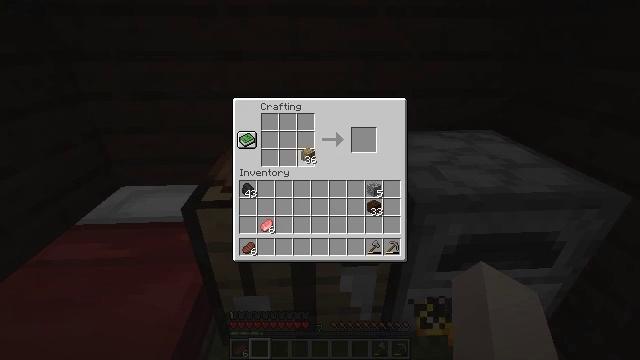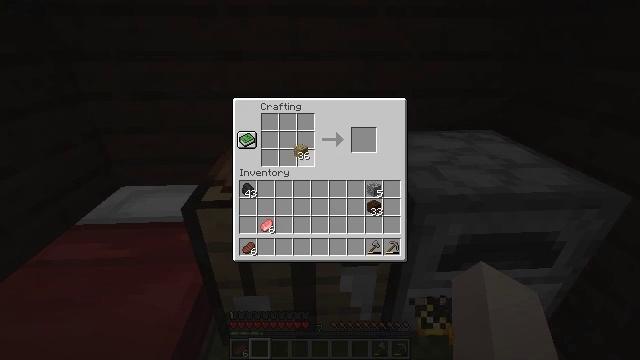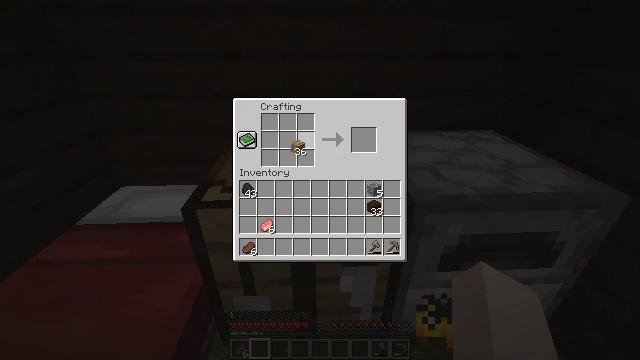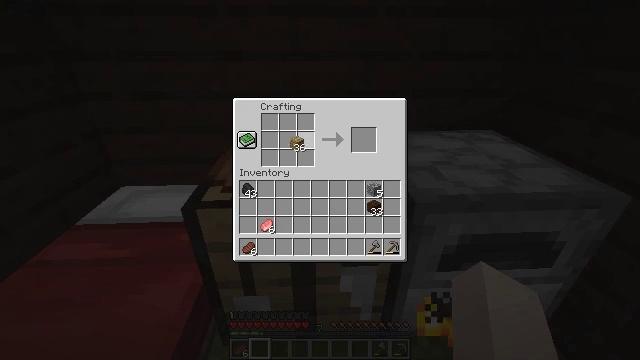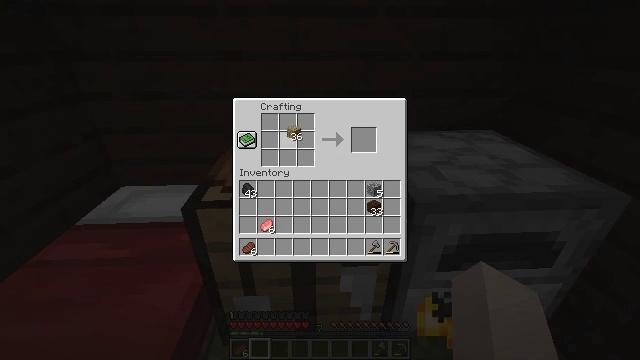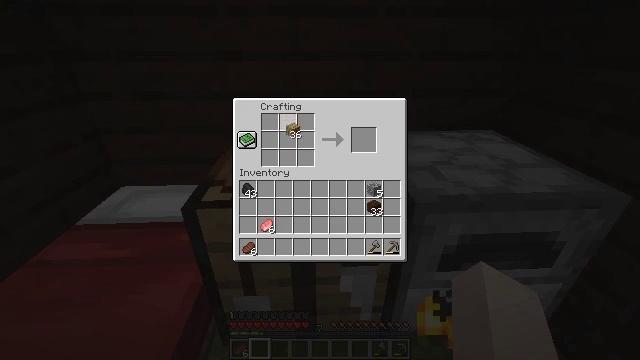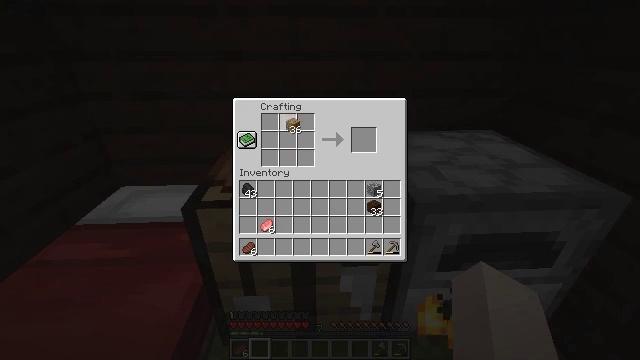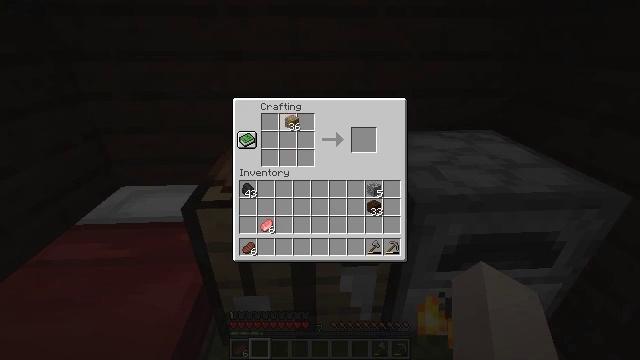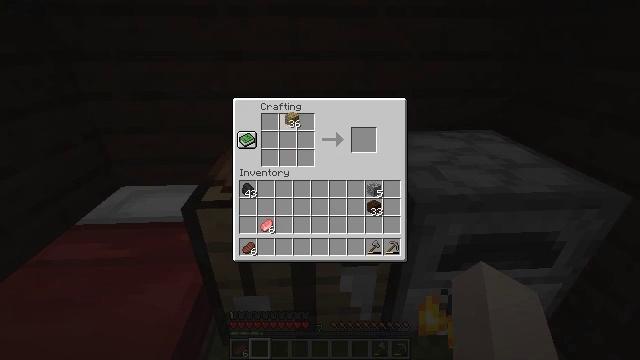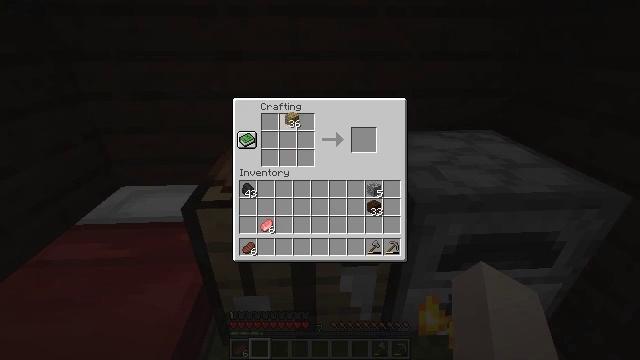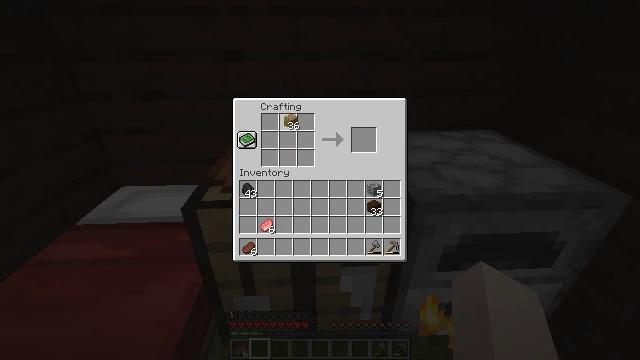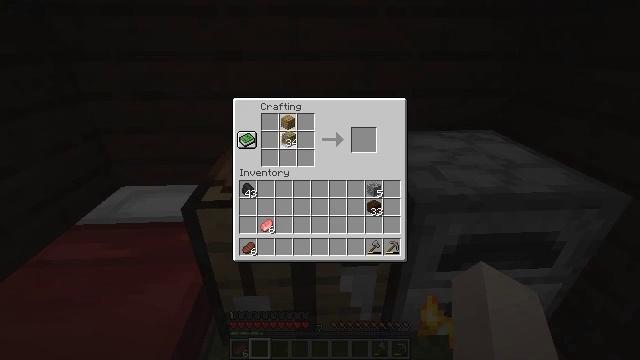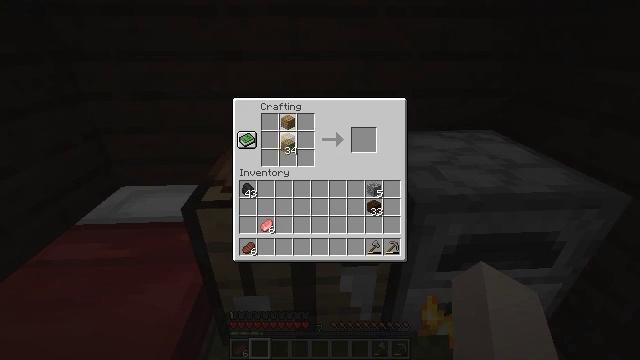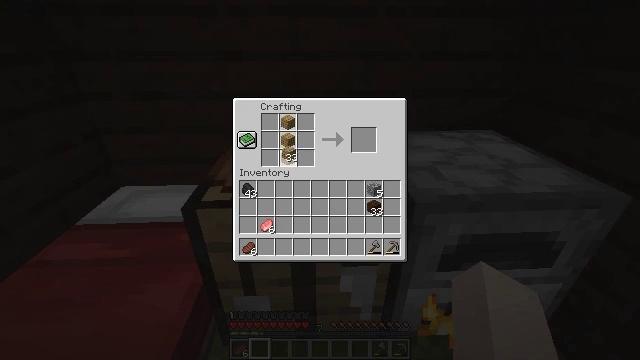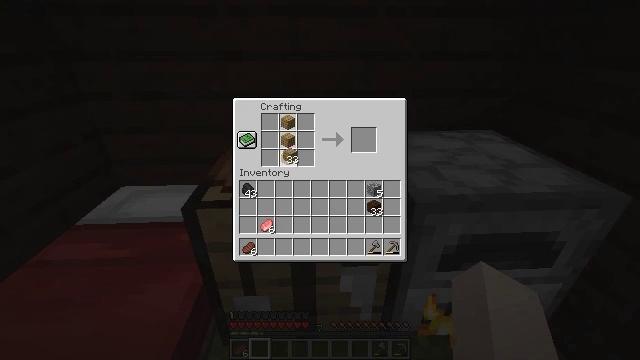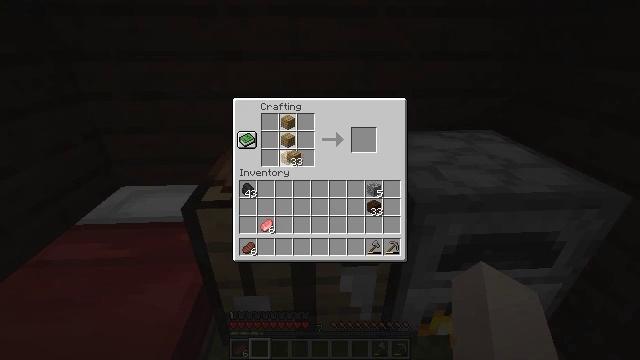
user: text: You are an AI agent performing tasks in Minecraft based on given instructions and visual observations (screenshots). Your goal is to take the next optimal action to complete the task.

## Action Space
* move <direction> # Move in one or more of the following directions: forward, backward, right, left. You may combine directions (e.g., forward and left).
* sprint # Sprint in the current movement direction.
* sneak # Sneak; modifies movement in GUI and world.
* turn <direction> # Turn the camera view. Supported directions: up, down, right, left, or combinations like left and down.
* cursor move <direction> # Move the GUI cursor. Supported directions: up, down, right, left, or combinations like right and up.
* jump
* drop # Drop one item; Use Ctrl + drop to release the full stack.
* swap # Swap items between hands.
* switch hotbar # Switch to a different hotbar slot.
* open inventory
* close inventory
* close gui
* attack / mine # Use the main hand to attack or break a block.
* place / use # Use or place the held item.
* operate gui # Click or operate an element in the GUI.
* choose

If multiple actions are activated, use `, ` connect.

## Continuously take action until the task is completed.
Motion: motion action
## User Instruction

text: Craft an oak door.
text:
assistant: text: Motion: no_op
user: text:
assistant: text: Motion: no_op
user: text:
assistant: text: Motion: no_op
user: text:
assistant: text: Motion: cursor move up
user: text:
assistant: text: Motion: no_op
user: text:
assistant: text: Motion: no_op
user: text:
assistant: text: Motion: no_op
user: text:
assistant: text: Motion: no_op
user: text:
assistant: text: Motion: choose
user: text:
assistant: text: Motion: choose
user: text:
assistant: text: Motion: cursor move down, choose
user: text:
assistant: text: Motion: cursor move down, choose
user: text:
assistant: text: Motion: cursor move down, choose
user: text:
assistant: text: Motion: choose
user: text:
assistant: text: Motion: choose
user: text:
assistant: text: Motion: choose
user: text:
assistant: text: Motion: choose
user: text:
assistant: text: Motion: cursor move up, choose
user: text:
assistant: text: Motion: cursor move up, choose
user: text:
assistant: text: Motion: cursor move up, choose
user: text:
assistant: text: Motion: choose
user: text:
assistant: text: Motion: choose
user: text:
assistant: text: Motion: choose
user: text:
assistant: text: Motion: choose
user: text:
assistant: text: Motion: cursor move right and down
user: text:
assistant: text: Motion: cursor move right and down
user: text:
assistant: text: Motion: no_op
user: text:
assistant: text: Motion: no_op
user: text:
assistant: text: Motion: no_op
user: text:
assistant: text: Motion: cursor move left